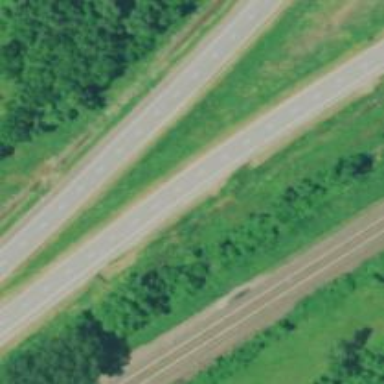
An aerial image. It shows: This image shows trunk highway that functions as expressway.